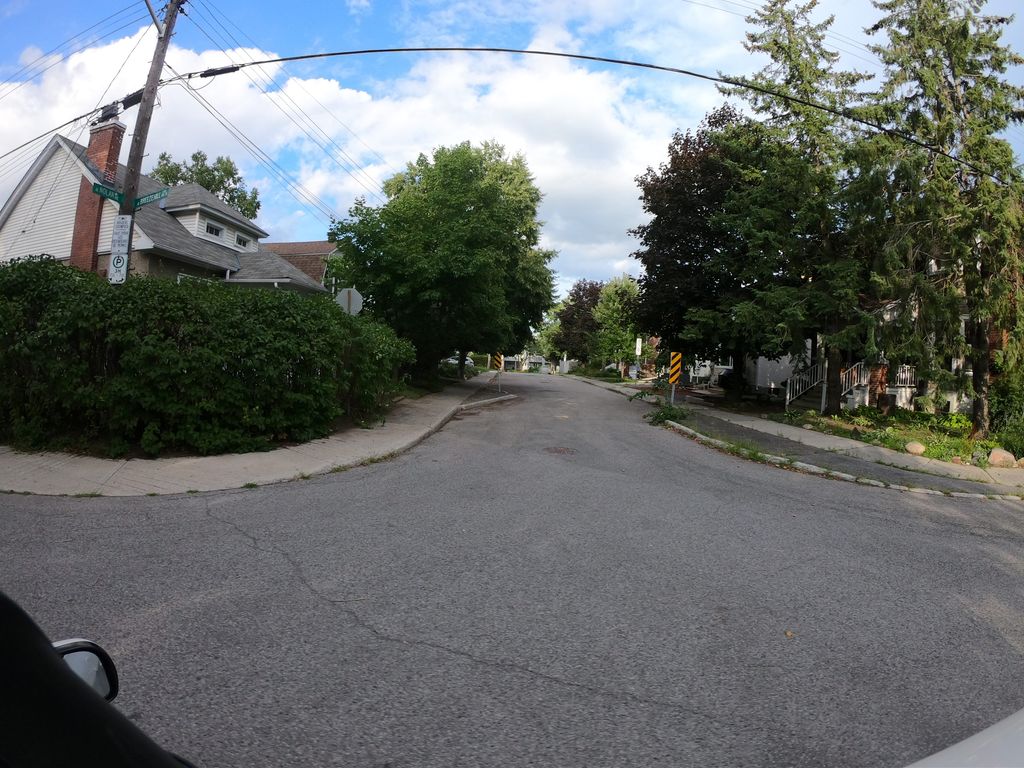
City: ottawa-gatineau